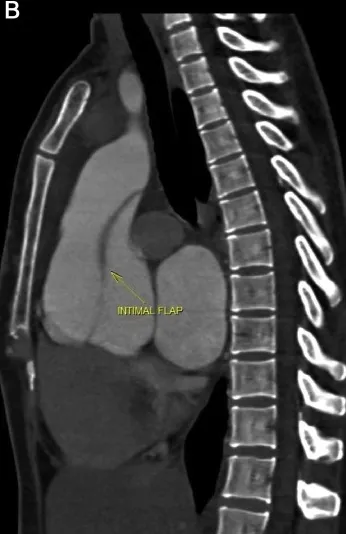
A and B: Coronal and Sagittal Multiplanar Reconstruction (MPR) of the 75% phase of the gated CT Aortogram study showing type A aortic dissection extending to the aortic root.
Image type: radiology (ct)